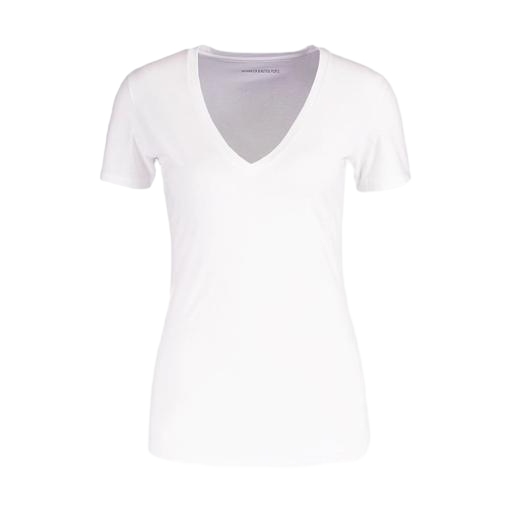
white slim-fit v-neck tee, white superfine v neck tee, white deep v-neck t-shirt, white background